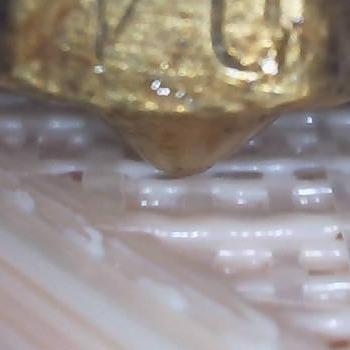
Flow rate: 37%